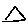
Label: triangle